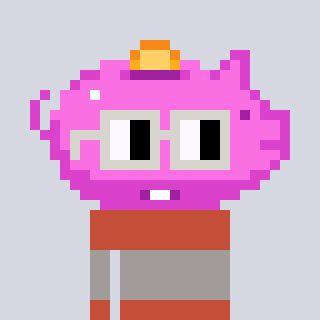
a pixel art character with square light gray glasses, a piggybank-shaped head and a rust-colored body on a cool background